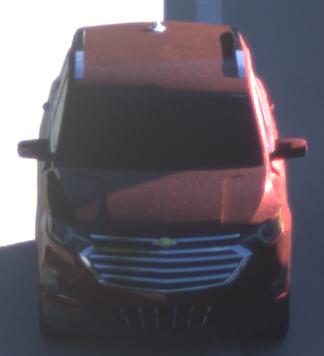
Make: Chevrolet
Model: Equinox
Detailed model: Gen. 2
Model produced from: 2015
Model produced until: 2017
Doors: 5
Color: red
Road condition: dry road
Daytime: sunrise or sunset
Contrast: medium contrast